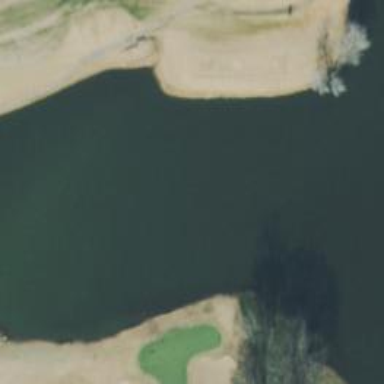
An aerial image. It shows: Scenic view of water hazard on golf course. The natural water feature adds beauty to the landscape.